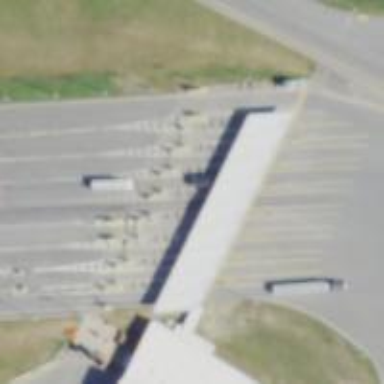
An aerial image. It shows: Border control barrier.